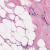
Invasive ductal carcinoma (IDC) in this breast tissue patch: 0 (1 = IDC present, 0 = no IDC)